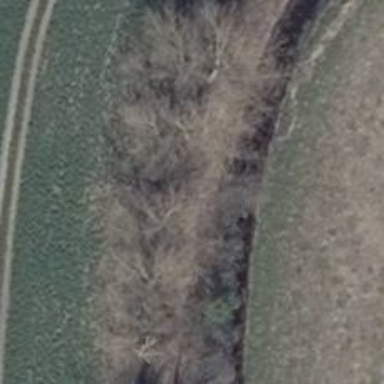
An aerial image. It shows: Row of deciduous broadleaved trees.